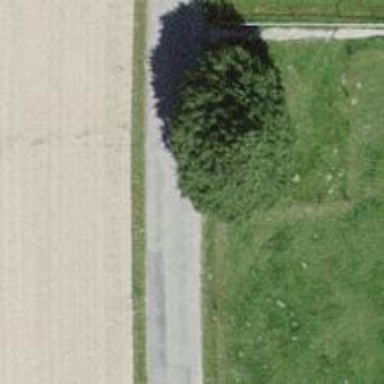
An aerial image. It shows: Bench for seating.